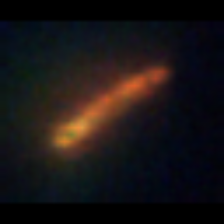
Taxon: Pennate
Group: Diatoms